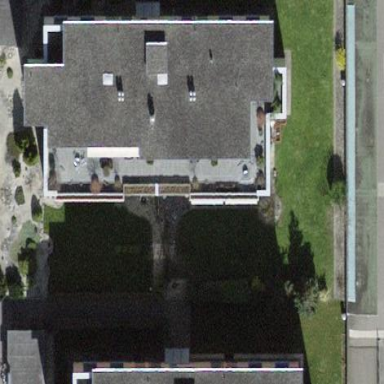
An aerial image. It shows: Apartment building with flat roof.